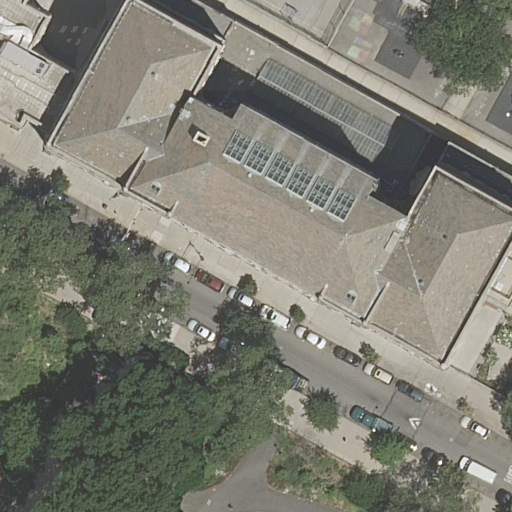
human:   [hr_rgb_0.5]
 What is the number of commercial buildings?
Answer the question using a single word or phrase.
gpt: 0

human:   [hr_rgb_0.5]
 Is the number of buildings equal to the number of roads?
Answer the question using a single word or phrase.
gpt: no

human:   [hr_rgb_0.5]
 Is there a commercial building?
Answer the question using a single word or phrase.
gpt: no

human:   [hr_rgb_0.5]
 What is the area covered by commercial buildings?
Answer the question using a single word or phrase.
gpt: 0m2

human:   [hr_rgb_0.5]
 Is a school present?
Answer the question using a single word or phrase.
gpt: yes

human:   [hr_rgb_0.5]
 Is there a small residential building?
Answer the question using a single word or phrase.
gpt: no

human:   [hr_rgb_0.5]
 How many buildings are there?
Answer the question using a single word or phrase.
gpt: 1

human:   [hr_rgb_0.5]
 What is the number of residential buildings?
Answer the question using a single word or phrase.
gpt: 1

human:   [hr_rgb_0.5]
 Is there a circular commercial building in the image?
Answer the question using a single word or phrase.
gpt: no

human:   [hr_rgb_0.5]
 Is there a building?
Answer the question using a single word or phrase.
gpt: yes

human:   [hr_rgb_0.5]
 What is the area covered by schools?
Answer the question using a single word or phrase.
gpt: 3561m2

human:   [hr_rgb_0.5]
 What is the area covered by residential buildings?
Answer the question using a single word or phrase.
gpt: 166m2

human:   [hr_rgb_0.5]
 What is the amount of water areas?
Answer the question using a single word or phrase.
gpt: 0

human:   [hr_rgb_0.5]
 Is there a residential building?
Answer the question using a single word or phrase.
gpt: yes

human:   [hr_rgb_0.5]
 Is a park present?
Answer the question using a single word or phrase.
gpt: yes

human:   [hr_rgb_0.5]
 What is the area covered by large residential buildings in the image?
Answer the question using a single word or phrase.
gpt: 0m2

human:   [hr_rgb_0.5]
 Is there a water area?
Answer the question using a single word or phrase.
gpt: no

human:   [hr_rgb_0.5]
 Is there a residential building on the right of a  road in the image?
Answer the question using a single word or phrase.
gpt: no

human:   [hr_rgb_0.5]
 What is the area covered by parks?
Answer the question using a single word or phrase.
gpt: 10345m2

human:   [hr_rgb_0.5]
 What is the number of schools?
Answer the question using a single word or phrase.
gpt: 1

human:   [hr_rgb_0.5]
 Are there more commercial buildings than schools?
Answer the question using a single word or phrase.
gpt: no

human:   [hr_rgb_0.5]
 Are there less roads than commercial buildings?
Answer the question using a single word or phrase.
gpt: no

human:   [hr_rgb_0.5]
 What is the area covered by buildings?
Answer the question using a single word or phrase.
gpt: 166m2

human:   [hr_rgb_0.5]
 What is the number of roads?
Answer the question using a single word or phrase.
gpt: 3

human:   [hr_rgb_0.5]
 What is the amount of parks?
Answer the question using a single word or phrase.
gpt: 1

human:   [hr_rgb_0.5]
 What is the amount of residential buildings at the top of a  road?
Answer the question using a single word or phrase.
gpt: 1

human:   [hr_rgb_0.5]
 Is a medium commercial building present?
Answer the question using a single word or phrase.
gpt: no

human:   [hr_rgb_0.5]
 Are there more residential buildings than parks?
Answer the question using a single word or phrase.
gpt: no

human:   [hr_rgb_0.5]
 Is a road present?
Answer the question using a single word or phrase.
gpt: yes

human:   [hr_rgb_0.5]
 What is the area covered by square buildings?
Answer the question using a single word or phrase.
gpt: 0m2

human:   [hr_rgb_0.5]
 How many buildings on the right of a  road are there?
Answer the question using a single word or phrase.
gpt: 0

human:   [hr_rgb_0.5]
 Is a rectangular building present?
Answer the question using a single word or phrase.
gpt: no

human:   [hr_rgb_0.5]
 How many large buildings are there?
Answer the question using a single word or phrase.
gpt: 0

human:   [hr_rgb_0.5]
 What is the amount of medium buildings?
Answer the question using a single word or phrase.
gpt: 1

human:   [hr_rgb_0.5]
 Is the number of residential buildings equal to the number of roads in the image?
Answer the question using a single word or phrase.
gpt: no

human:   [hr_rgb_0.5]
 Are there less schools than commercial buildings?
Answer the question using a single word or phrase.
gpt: no

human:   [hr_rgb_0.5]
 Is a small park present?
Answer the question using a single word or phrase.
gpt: no

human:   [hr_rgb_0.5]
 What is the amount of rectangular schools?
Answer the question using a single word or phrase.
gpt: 1

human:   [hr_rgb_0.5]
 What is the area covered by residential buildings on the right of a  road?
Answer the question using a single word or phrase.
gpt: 0m2

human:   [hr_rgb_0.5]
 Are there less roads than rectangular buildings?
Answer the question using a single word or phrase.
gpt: no

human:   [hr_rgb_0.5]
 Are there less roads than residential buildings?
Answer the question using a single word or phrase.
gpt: no

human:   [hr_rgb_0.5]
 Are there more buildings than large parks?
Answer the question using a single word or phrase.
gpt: no

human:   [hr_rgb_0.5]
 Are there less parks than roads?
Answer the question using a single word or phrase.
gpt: yes

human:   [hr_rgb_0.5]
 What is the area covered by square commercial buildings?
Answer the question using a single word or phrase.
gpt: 0m2

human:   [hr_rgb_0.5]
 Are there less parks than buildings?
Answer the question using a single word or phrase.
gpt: no

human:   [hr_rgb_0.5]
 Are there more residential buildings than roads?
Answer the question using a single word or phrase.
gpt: no

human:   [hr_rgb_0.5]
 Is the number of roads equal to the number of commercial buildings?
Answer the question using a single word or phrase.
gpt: no

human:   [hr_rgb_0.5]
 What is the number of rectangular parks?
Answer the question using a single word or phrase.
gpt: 0

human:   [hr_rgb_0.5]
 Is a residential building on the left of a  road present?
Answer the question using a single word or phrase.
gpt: yes

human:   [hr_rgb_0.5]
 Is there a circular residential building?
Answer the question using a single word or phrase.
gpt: no

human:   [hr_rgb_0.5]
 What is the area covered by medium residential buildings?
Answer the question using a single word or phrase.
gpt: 166m2

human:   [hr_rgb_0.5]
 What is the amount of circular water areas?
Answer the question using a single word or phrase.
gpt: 0

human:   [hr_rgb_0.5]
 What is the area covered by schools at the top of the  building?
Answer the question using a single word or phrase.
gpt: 0m2

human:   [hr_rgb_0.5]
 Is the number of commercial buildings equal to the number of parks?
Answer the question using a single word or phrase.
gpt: no

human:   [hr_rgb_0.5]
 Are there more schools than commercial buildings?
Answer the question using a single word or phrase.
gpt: yes

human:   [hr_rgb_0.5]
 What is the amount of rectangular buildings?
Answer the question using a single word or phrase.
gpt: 0

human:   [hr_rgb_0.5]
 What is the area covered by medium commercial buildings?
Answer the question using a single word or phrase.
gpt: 0m2

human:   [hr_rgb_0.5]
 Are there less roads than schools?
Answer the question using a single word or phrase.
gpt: no

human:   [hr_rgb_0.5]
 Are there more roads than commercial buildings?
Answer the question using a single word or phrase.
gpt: yes

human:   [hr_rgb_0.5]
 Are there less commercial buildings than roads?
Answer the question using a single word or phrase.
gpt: yes

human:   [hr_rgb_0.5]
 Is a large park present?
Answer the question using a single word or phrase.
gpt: yes

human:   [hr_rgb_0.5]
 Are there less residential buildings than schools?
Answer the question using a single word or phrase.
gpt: no

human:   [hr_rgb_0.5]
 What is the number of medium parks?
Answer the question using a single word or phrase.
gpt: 0

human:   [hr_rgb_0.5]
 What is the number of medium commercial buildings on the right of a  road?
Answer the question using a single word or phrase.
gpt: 0